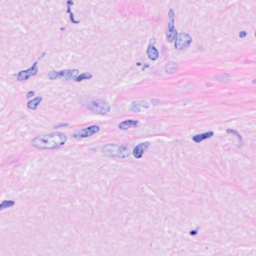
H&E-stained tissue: Breast